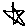
Label: star